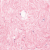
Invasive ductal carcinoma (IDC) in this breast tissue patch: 0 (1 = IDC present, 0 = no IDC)